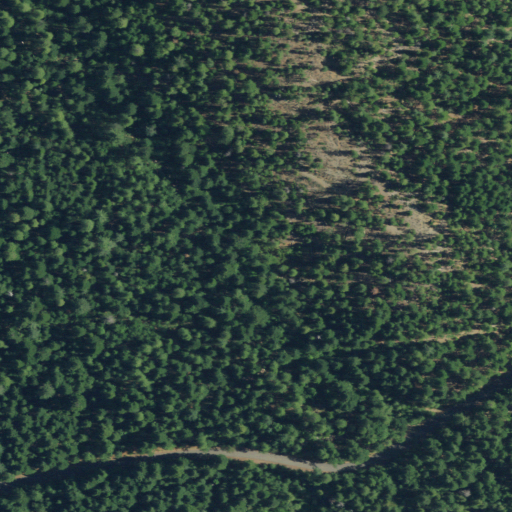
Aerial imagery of valley in California named Spring Gulch containing evergreen forest, shrub, and open development